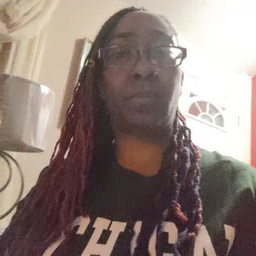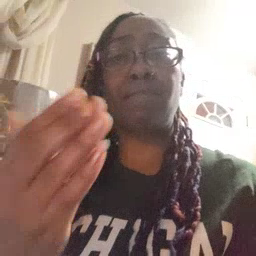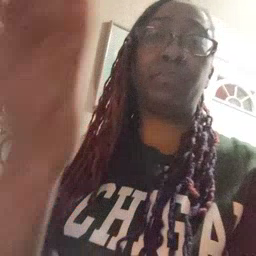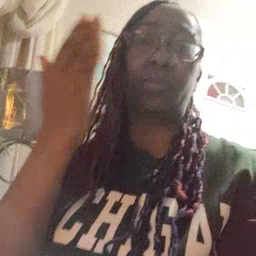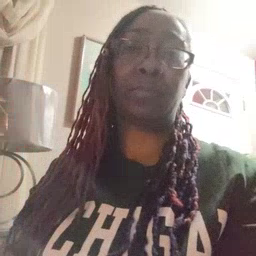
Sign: morning